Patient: sex M, age 46
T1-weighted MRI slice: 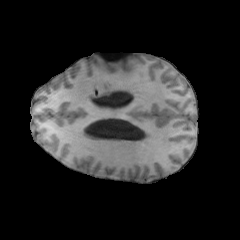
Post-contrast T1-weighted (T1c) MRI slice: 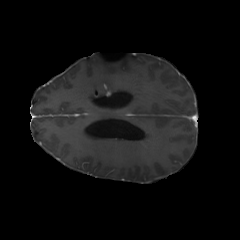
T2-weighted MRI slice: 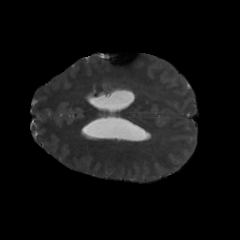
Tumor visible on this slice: yes
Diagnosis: Glioblastoma, IDH-wildtype
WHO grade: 4